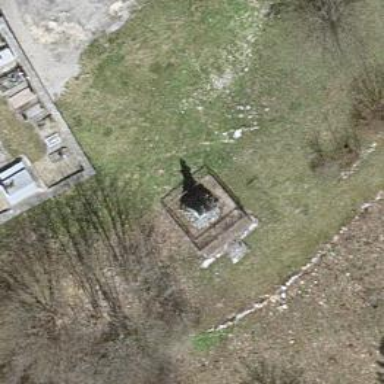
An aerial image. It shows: Memorial site with historic significance.